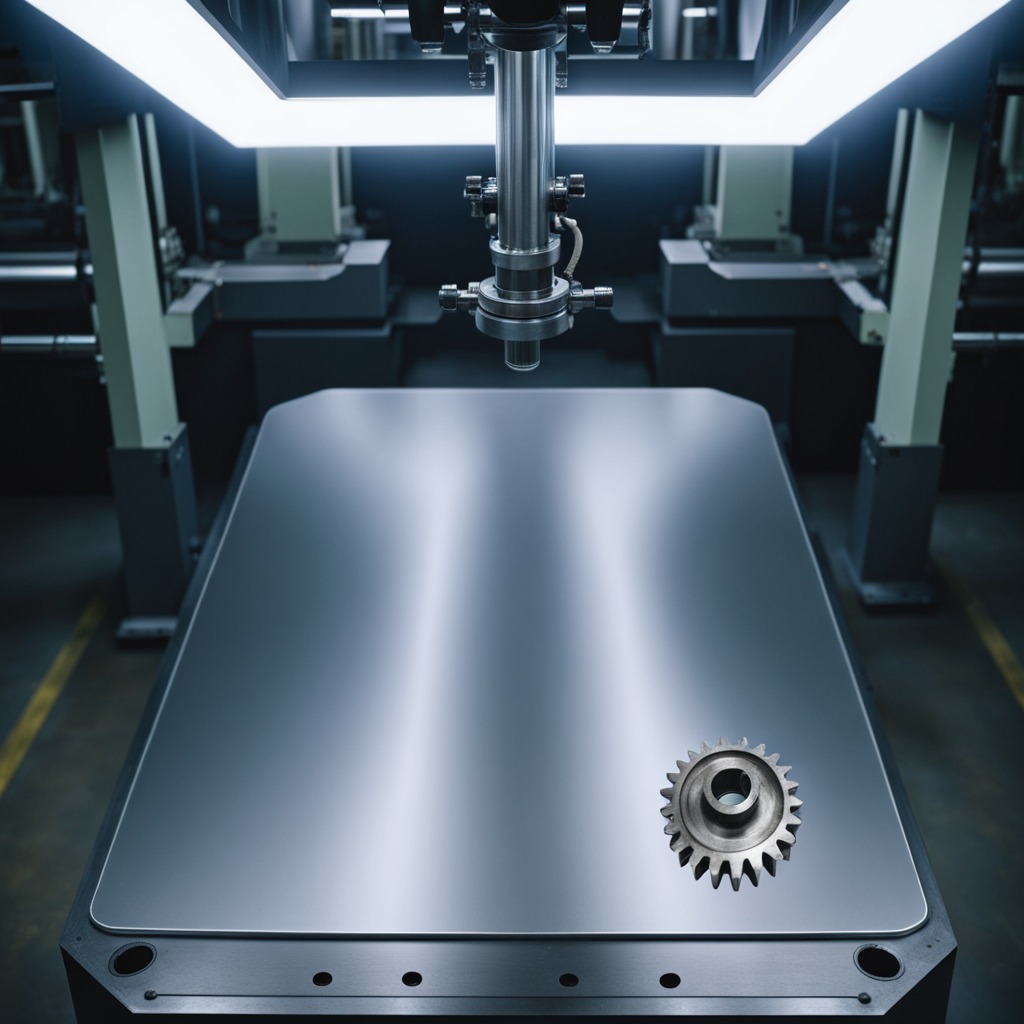
A steel gear with teeth is lying on a metal table in a machine shop under fluorescent lights.